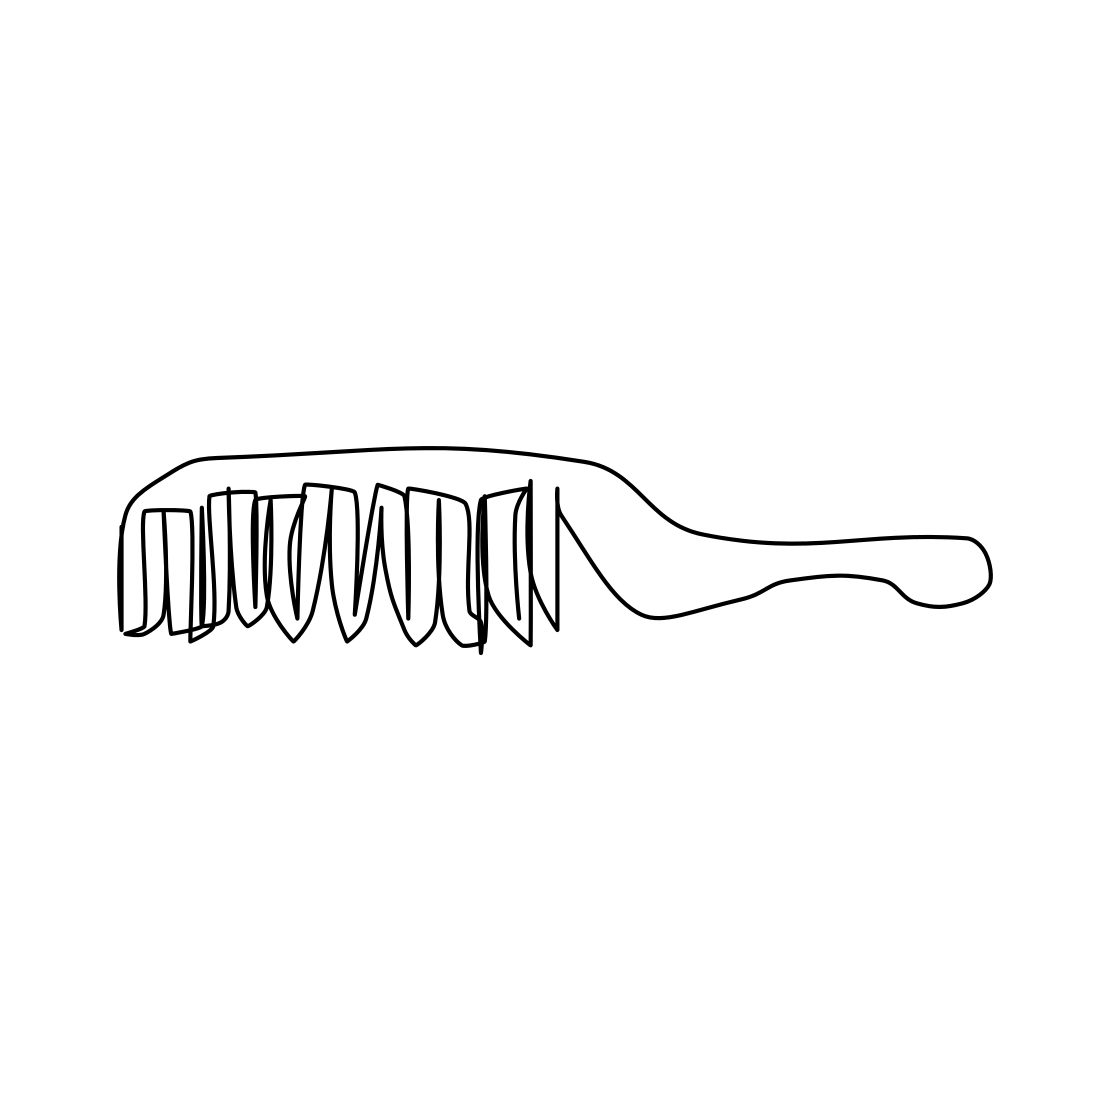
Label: comb